Question: Hi I have a column like this.
I know how to count the number of distinct value of this column, but I also want to do a count on what is the number of different distinct value.Is there an easy way to do that?
Thanks.
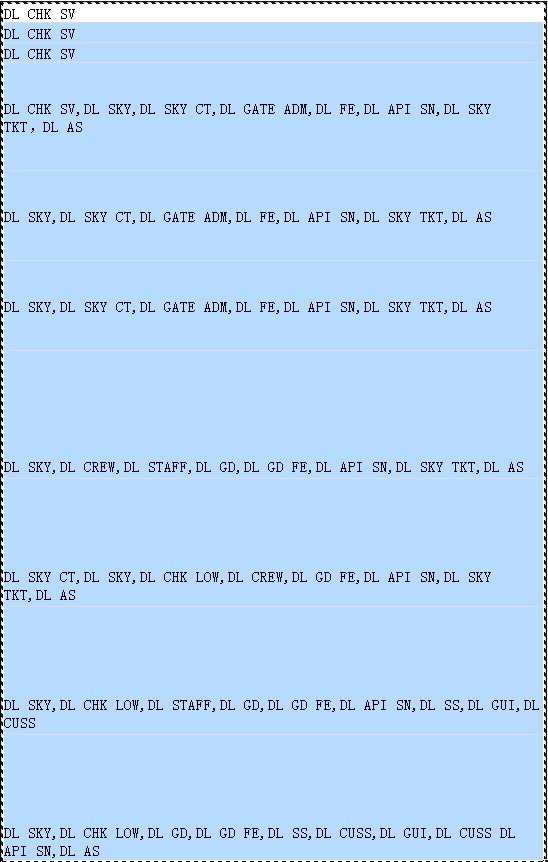
Answer: Considering the following example:

To get the unique values, and the occurrences of each unique value, you can do the following:

The image is tiny, so here is are the formulas to type-in and drag down:
'=IF(ISERROR(INDEX($A$2:$A$8,MATCH(0,INDEX(COUNTIF($B$1:B1,$A$2:$A$8),0,0),0))),"",INDEX($A$2:$A$8,MATCH(0,INDEX(COUNTIF($B$1:B1,$A$2:$A$8),0,0),0)))'
Drag the formula down the column B. You will get a list of unique values.
'=COUNTIF($A$2:$A$8,B2)'
Drag the formula down the column C. You will get the number of occurrences of each unique value.
This is what you will get: